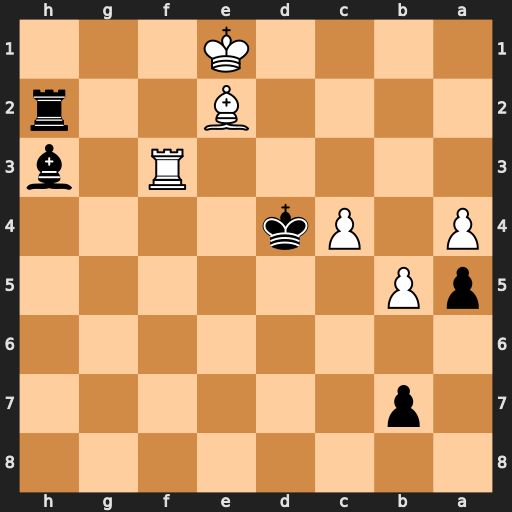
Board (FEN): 8/1p6/8/pP6/P1Pk4/5R1b/4B2r/4K3
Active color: b
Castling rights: -
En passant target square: -
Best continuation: Rxe2+ Kxe2 Bg4 Kf2 Bxf3